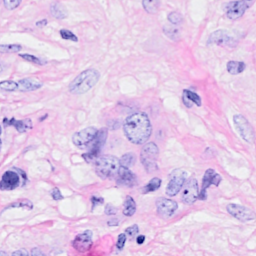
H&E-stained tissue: Breast